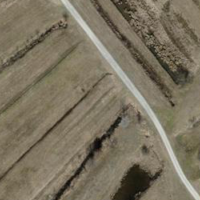
EUNIS habitat code: 52
Species observed at this site:
Falco tinnunculus
Cirsium arvense